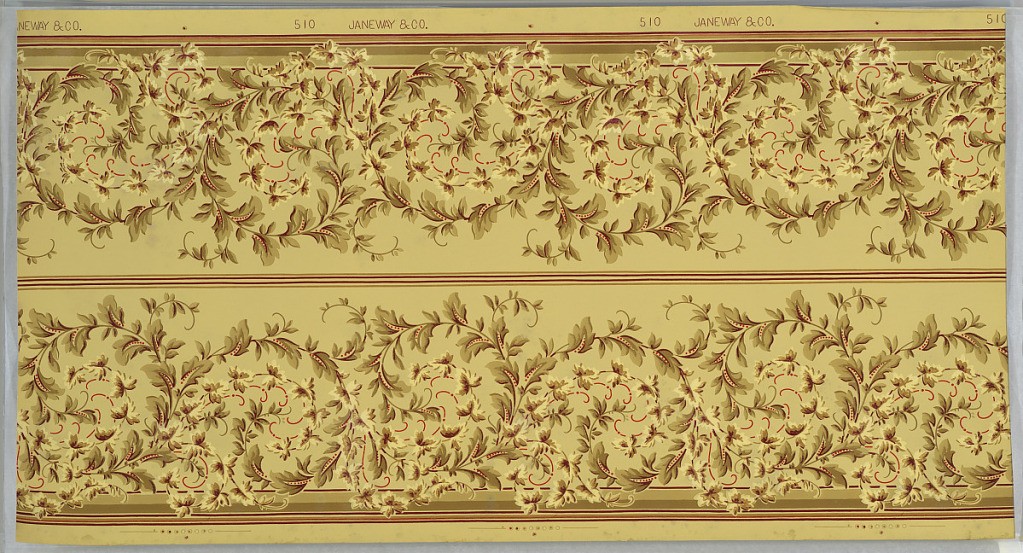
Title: Frieze
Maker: Janeway & Co. Inc., New Brunswick, New Jersey, 1848 - 1914
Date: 1905–1915
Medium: Machine-printed paper
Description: Borders printed two across (not mirrored). Waving foliate scrolls of leaves with red dots and scrolls. Ground is yellow cream. Printed in greens, red, cream, and dark pink. Slight water damage.
Printed in selvedge: "Janeway & Co. 510"